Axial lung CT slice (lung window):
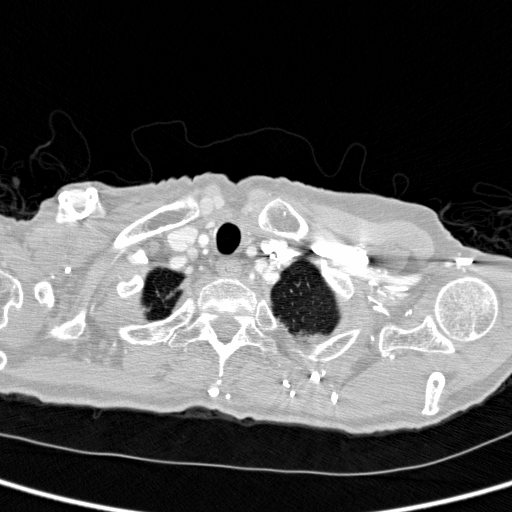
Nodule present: no